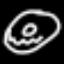
Label: donut